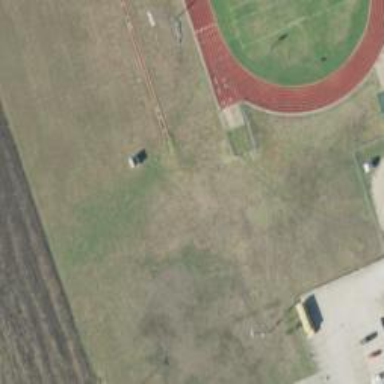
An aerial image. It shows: Athletic track located in leisure land area.